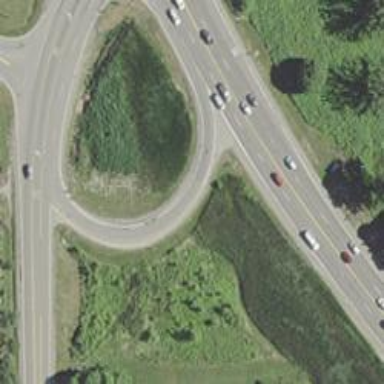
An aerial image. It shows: Primary link highway.